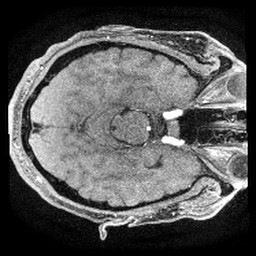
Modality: angio
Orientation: axial
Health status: ill
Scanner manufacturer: ge
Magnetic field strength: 1.5 T
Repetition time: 0.022 s
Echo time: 0.0035 s